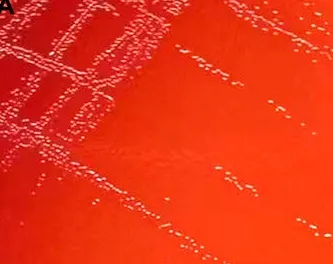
(A) Colonies of Isolate A after 48 h of culture on blood agar plate under anaerobic conditions.
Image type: endoscopy (gi_endoscopy)